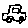
Label: car